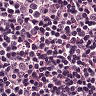
Metastatic tissue present: no